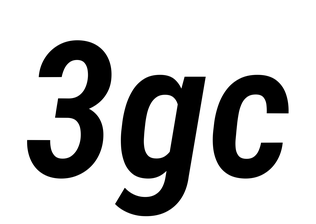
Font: Roboto-Italic_Condensed_SemiBold_Italic